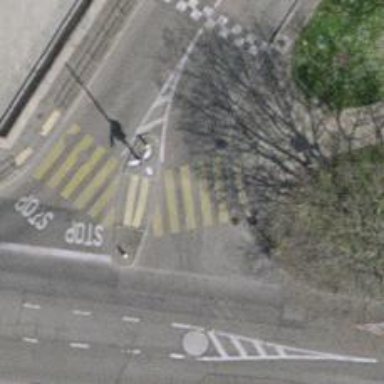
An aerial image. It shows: Uncontrolled road crossing.